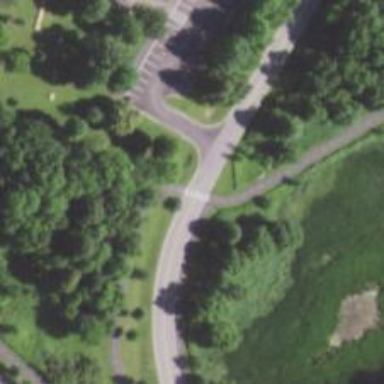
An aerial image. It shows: Asphalt footway with marked crossing.